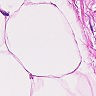
Metastatic tissue present: no